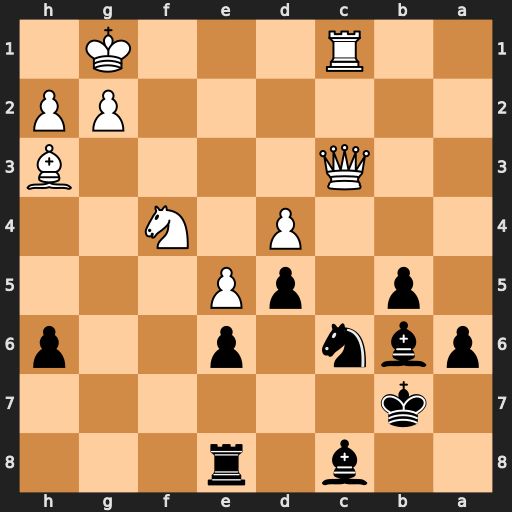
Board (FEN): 2b1r3/1k6/pbn1p2p/1p1pP3/3P1N2/2Q4B/6PP/2R3K1
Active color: b
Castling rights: -
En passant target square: -
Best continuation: Bxd4+ Qxd4 Nxd4